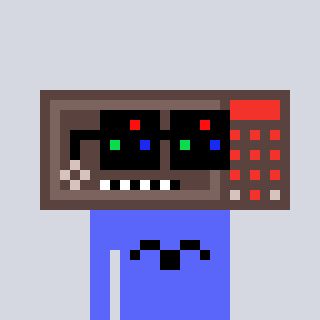
a pixel art character with square black sunglasses, a wallsafe-shaped head and a purple-colored body on a cool background